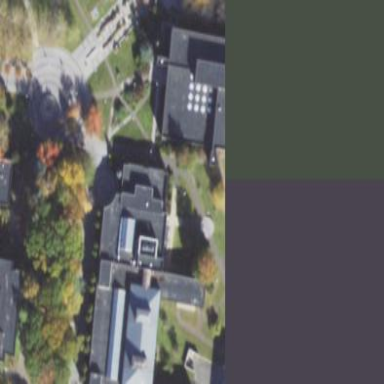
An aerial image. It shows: View of university building.